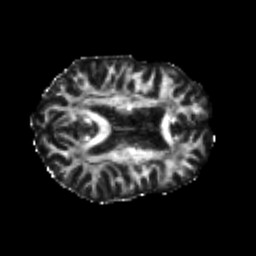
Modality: FA
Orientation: axial
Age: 21
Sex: male
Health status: healthy
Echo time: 0.074 s